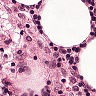
Metastatic tissue present: no